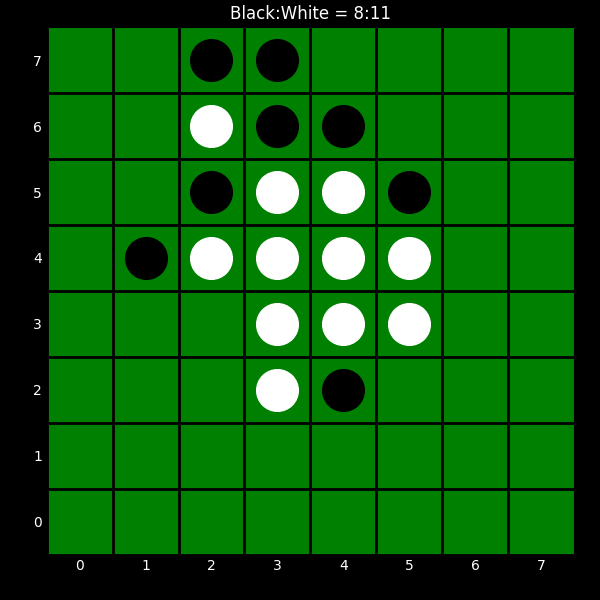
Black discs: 8
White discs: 11